Question: I have the following table imagetable...

And this is my query...
'''
SELECT w.name as wholesaler_name,
w.outlet_id,
w.distributor_name,
w.distributor_id,
wt.name as tipe_plus,
v.target,
v.week as periode,
SUM(v.total_transaction),
v.rebate,
v.total_voucher
FROM voucher v
JOIN wholesalers w ON w.id=v.wholesaler_id
JOIN wholesaler_types wt ON w.wholesaler_type_id=wt.id
GROUP BY w.name,
w.outlet_id,
w.distributor_name,
w.distributor_id,
wt.name,
v.target,
v.week,
v.rebate,
v.total_voucher;
'''
In the 'periode' column, there is '2' of the same period ('11.2017') for one 'wholesaler_name'. I want it so that if that happens the 'total_transaction' column will 'SUM()'.
I use 'GROUP BY' but the result is still same.
Hope you can help.
Thanks.
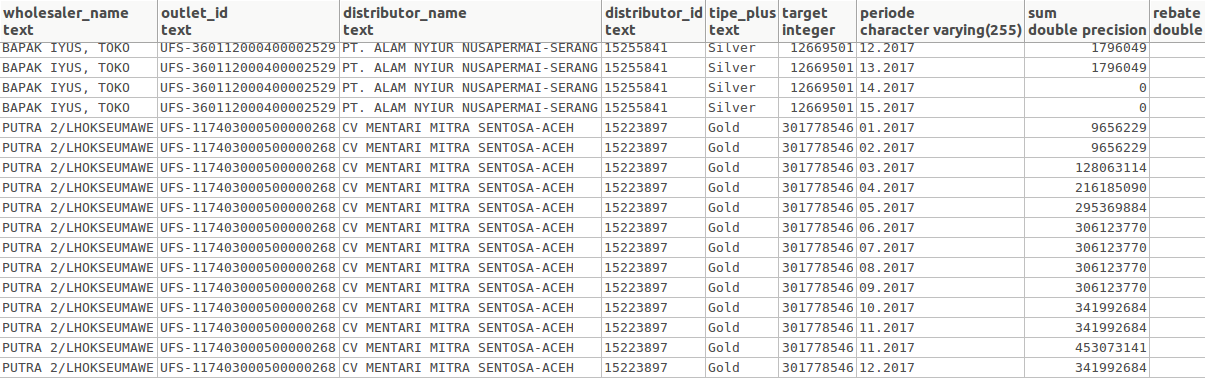
Answer: chek 'total_vouchers' column.
In your query everething will be ok if 'total_vouchers' are same for '11.2017', because your query finaly step will want grouping by 'total_vouchers' , in your result link i can not see 'total_vouchers', if they are not same for '11.2017' then exclude that column from 'group by' and select or put that column in Sum(), Count().... (aggregate function) in 'select' Section